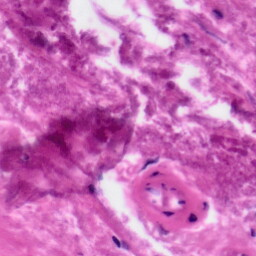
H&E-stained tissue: Tonsil